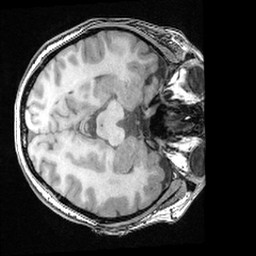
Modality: T1w
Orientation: axial
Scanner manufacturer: ge
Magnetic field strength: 3 T
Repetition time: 0.008572 s
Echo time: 0.003384 s